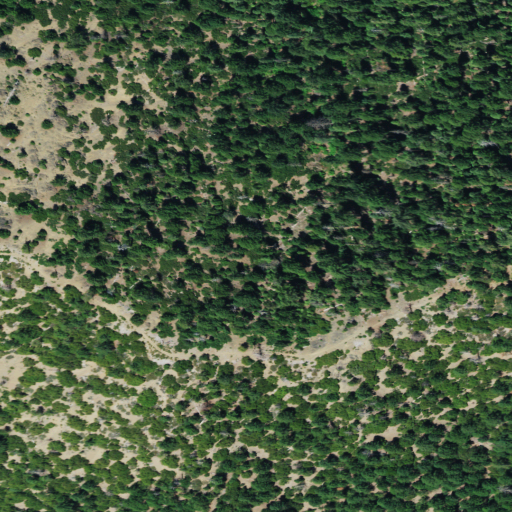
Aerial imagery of mountain in California named North Kelsey Peak containing only grassland